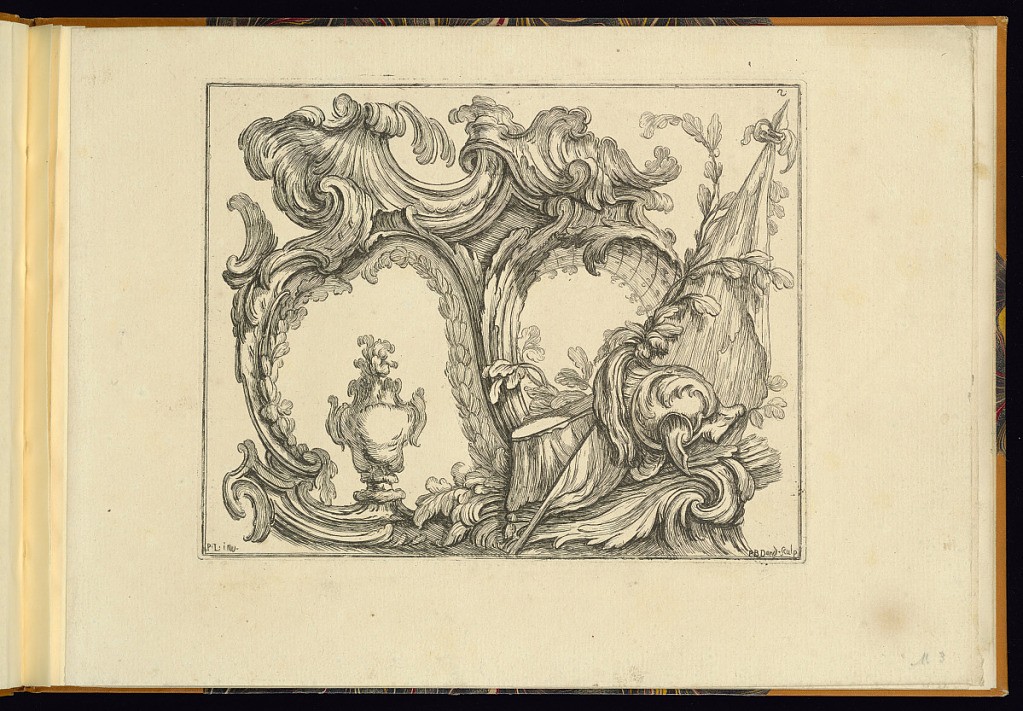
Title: Design for Rococo Ornament
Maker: P. Ludovik, French?, active mid 18th century
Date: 1768
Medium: Etching on laid paper
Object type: Print
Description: Design for rococo ornament featuring rocaille scrolling leaves, cartouches, shells, foliate branches, c-scrolls, a pear-shaped vase, and a military trophy including a feathered helmet, a drum, and a spear with a banner. The plate is signed and numbered. Drawing without text, in reverse at Waddesdon Manor, The Rothschild Collection (National Trust), acc. No. 1326, cat. No. 219j.